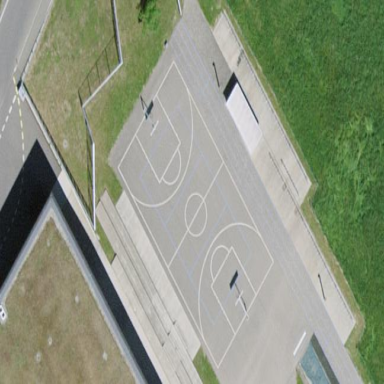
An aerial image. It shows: Basketball court on leisure land pitch.